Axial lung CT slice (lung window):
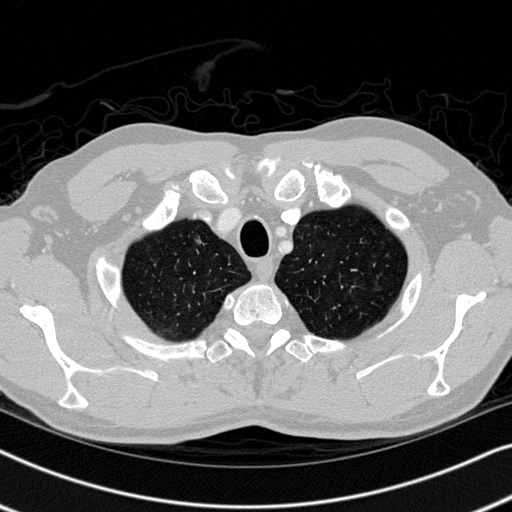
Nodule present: yes
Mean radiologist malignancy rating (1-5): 2.333